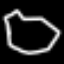
Label: octagon